【题型】填空题　【知识点】解析几何　【难度】medium
已知点 \(P\) 是抛物线 \(y^2 = 8x\) 上的动点，\(Q\) 是圆 \((x-2)^2 + y^2 = 1\) 上的动点，则 \(\dfrac{|PO|}{|PQ|}\) 的最大值是 \(\underline{\quad\quad}\).

\vspace{1em}
【解答】

\textbf{【答案】}  \(\boldsymbol{\dfrac{4\sqrt{7}}{7}}\) / \(\boldsymbol{\dfrac{4}{7}\sqrt{7}}\)

\vspace{1em}

\textbf{【分析】}
过点 \(P\) 作 \(PB\) 垂直准线 \(l\)，设 \(P(x_0,y_0)\)，利用抛物线的定义、圆的几何性质可得 \(\dfrac{|PO|}{|PQ|} \leq \dfrac{\sqrt{x_0^2 + 8x_0}}{x_0 + 1}\)，换元法求解最大值即可.

\vspace{1em}

\textbf{【详解】}
抛物线 \(y^2 = 8x\) 的焦点为 \(F(2,0)\)，准线为 \(l: x = -2\)，

圆 \((x-2)^2 + y^2 = 1\) 的圆心为 \(F(2,0)\)，半径 \(r = 1\)，

过点 \(P\) 作 \(PB\) 垂直准线 \(l\)，垂足为 \(B\)，由抛物线的定义可知 \(|PB| = |PF|\)，

设 \(P(x_0,y_0)\)，则 \(|PO| = \sqrt{x_0^2 + y_0^2} = \sqrt{x_0^2 + 8x_0}\)，\(|PQ| \geq |PF| - 1 = |PB| - 1 = x_0 + 2 - 1 = x_0 + 1\)，

所以
\[
\dfrac{|PO|}{|PQ|} \leq \dfrac{\sqrt{x_0^2 + 8x_0}}{x_0 + 1} = \sqrt{\dfrac{x_0^2 + 8x_0}{(x_0 + 1)^2}},
\]

令 \(t = x_0 + 1\)，则 \(x_0 = t - 1\)，

所以
\[
\begin{aligned}
\sqrt{\dfrac{x_0^2 + 8x_0}{(x_0 + 1)^2}} &= \sqrt{\dfrac{(t-1)^2 + 8(t-1)}{t^2}} \\
&= \sqrt{-7\left(\dfrac{1}{t}\right)^2 + 6\left(\dfrac{1}{t}\right) + 1} \\
&= \sqrt{-7\left(\dfrac{1}{t} - \dfrac{3}{7}\right)^2 + \dfrac{16}{7}},
\end{aligned}
\]

所以当 \(\dfrac{1}{t} = \dfrac{3}{7}\) 即 \(t = \dfrac{7}{3}\) 时，\(\sqrt{-7\left(\dfrac{1}{t} - \dfrac{3}{7}\right)^2 + \dfrac{16}{7}}\) 取到最大值 \(\dfrac{4\sqrt{7}}{7}\)，

所以 \(\sqrt{\dfrac{x_0^2 + 8x_0}{(x_0 + 1)^2}}\) 的最大值为 \(\dfrac{4\sqrt{7}}{7}\)，

因此，\(\dfrac{|PO|}{|PQ|} \leq \sqrt{\dfrac{x_0^2 + 8x_0}{(x_0 + 1)^2}} \leq \dfrac{4\sqrt{7}}{7}\)，所以 \(\dfrac{|PO|}{|PQ|}\) 的最大值是 \(\dfrac{4\sqrt{7}}{7}\).

\vspace{1em}

故答案为：\(\boldsymbol{\dfrac{4\sqrt{7}}{7}}\).

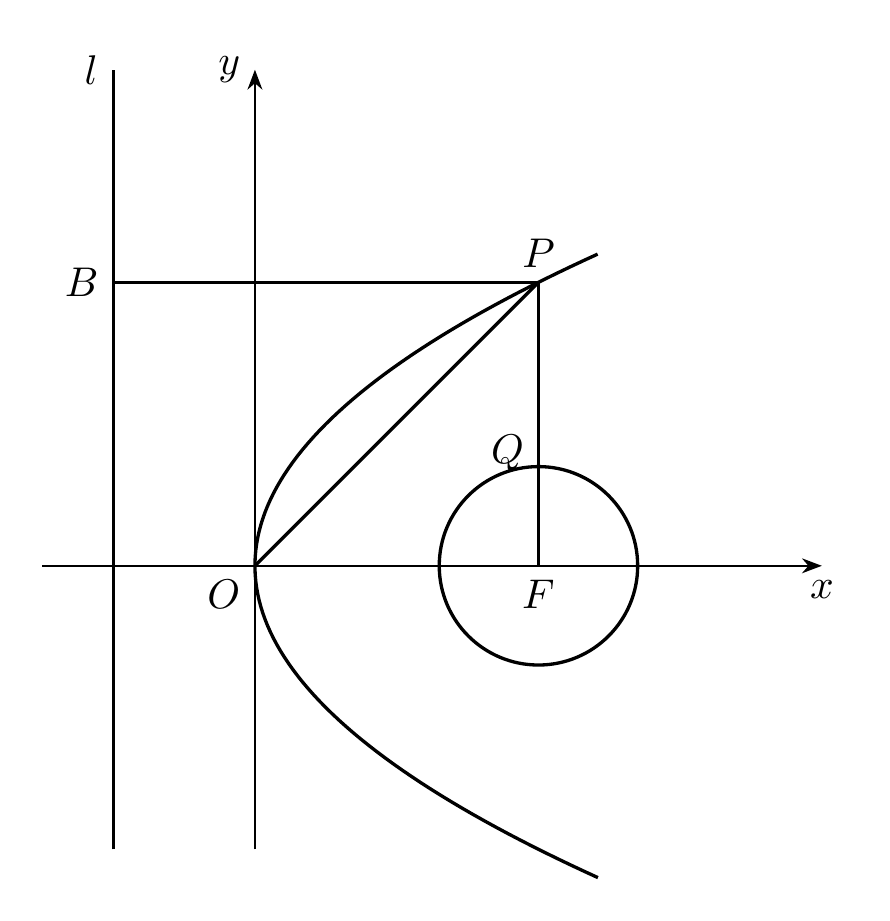